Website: home-depot
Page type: payment
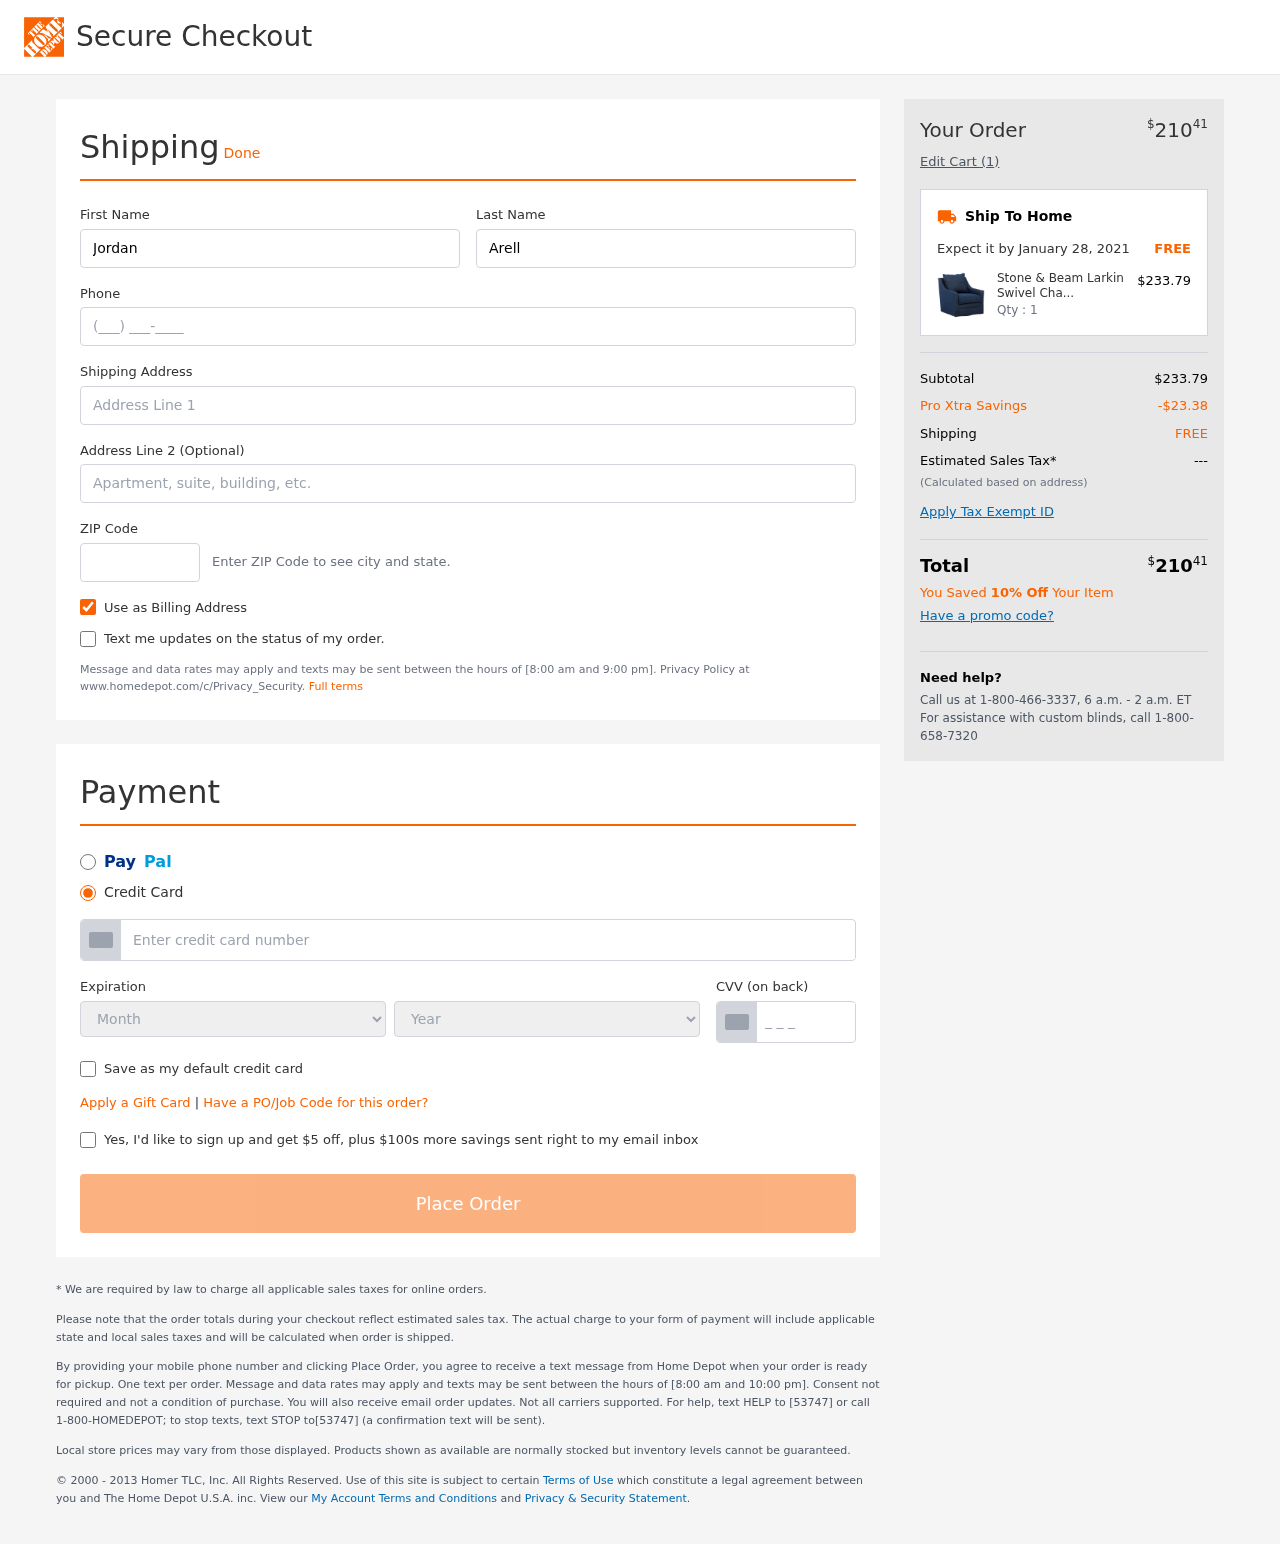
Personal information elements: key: PII_CARD_CVV
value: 663
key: PII_CARD_EXPIRY_MONTH
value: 07
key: PII_CARD_EXPIRY_YEAR
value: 30
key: PII_CARD_NUMBER
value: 2716 2477 9603 5242
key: PII_FIRSTNAME
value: Jordan
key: PII_LASTNAME
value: Arellano
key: PII_PHONE
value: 2042029699
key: PII_POSTCODE
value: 59438
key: PII_STREET
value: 4991 Joseph Pike Apt. 782
Product elements: key: PRODUCT1_NAME
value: Stone & Beam Larkin Swivel Chair
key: PRODUCT1_PRICE
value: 233.79
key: PRODUCT1_QUANTITY
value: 1
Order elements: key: ORDER_TOTAL
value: $21041
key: ORDER_NUM_ITEMS
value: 1
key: ORDER_DELIVERY_DATE
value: January 28, 2021
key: ORDER_SUBTOTAL
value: $233.79
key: ORDER_DISCOUNT
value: -$23.38
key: ORDER_SHIPPING_COST
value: FREE